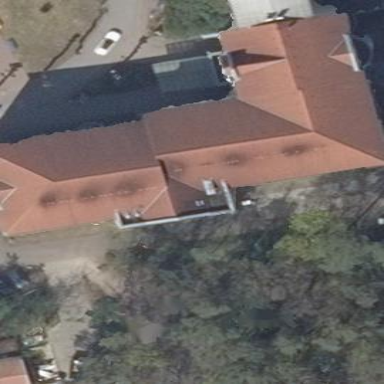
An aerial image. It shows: Hospital building.